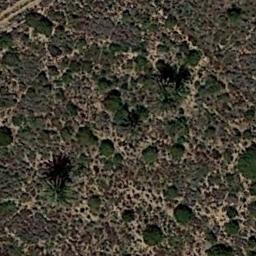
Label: chaparral